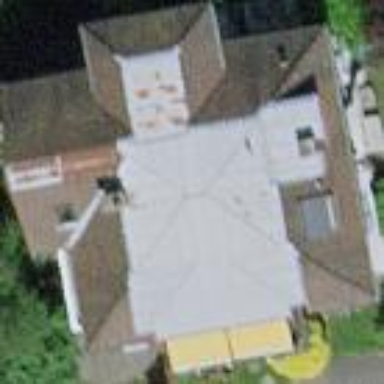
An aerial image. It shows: Detached building with pyramidal roof shape.